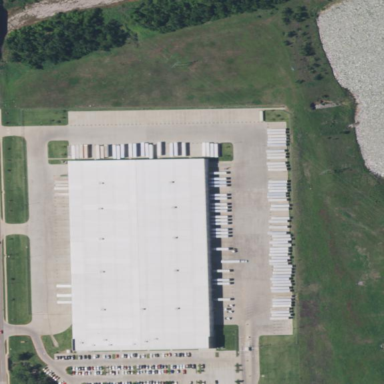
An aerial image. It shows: Warehouse that also serves as post depot.